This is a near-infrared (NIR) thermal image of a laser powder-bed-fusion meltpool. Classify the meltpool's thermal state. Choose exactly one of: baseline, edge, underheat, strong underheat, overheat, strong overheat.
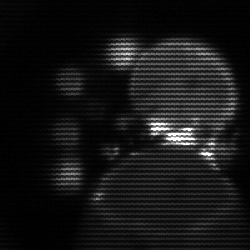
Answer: edge